Question: '''
<html>
<head>
<title>something</title>
<link rel="stylesheet" href="../../style/global.css">
<link rel="stylesheet" href="../../style/local.css">
<link rel="stylesheet" href="../../calendarControl.css">
<script Language="JavaScript" src="../jscripts/util.js"></script>
<script language="JavaScript" src="../../calendarControl_modi.js"></script>
<style>
input.normal
{
text-transform:uppercase;
}
</style>
<script>
function addBox()
{
//y;
y=2;
alert(y);
var form=document.frm;
var _items = [ 'NA', 'Storage Device', 'Imaging Device'];
var label, textbox,lable2,select,div;
label = document.createElement('label');
label.appendChild(document.createTextNode('Belonging Type '+y+ ':'));
select = document.createElement('select');
for ( var x = 0; x < _items.length; x++ )
{
_option = document.createElement('option');
var _text = document.createTextNode(_items[x]);
_option.appendChild(_text);
select.appendChild(_option);
_option.value = _items[x];
}
label2 = document.createElement('label');
label2.appendChild(document.createTextNode('Belonging '+y+ ':'));
textbox = document.createElement('input');
textbox.type = 'text';
label.appendChild(select);
label.appendChild(label2);
label.appendChild(textbox);
div=document.createElement('div');
div.appendChild(label);
document.getElementById('frm').appendChild(div);
y=y+1;
alert(y);
}
function removeBox()
{
var form = document.frm;
if (form.lastChild.nodeName.toLowerCase() == 'div')
form.removeChild(form.lastChild);
}
function incrementCount()
{
document.frm.count.value = parseInt(document.frm.count.value) + 1;
addBox();
}
function decCount()
{
document.frm.count.value = parseInt(document.frm.count.value) - 1;
removeBox();
}
</script>
</head>
<body leftmargin="2" topmargin="2" marginwidth="2" marginheight="0" onload="">
<table border = "0" cellspacing="0" cellpadding="0" width = "100%">
<tr>
<td class = "normal" align = "left" colspan = "100%" >
<!-- Put the Header Image over here-->
<!--<img src="../../images/ts.gif" width="10%" >-->
<td>
</tr>
</table>
<!--<img src="../../images/line.bmp" width="100%" height="2">-->
<form name = "frm" method = "post" action="" >
<table>
<tr>
<td>&nbsp;</td>
<td>&nbsp;</td>
<td><input type="hidden" name="count" value="0" readonly ></td></tr>
<tr>
<td><a href="javascript:incrementCount();" onclick="" class="underline_small">Add more</a></td>
</tr>
<tr>
<td><a class="underline_small" href="javascript:decCount();" onclick="">Remove<a></td>
</tr>
</table>
</form>
</body>
</html>
'''
The output I am getting is as follows

after clicking on remove I am able to remove added element but when I press again Add more value of y remains same which I want to increment next time when I will click Add more it should show Belonging Type 3 and how can we apply style to dynamically added element as I applied to hyperlink Addmore and remove.
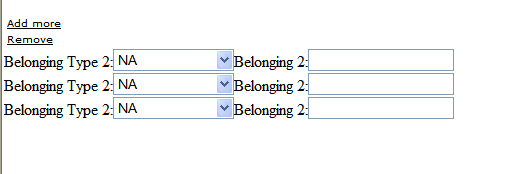
Answer: I think the problem is that you have set 'y = 2' inside 'addBox()' function. Change it to
'y=document.getElementsByName('count')[0].value;'
Demo: <URL>